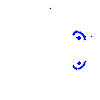
Particle: kaon